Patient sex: M
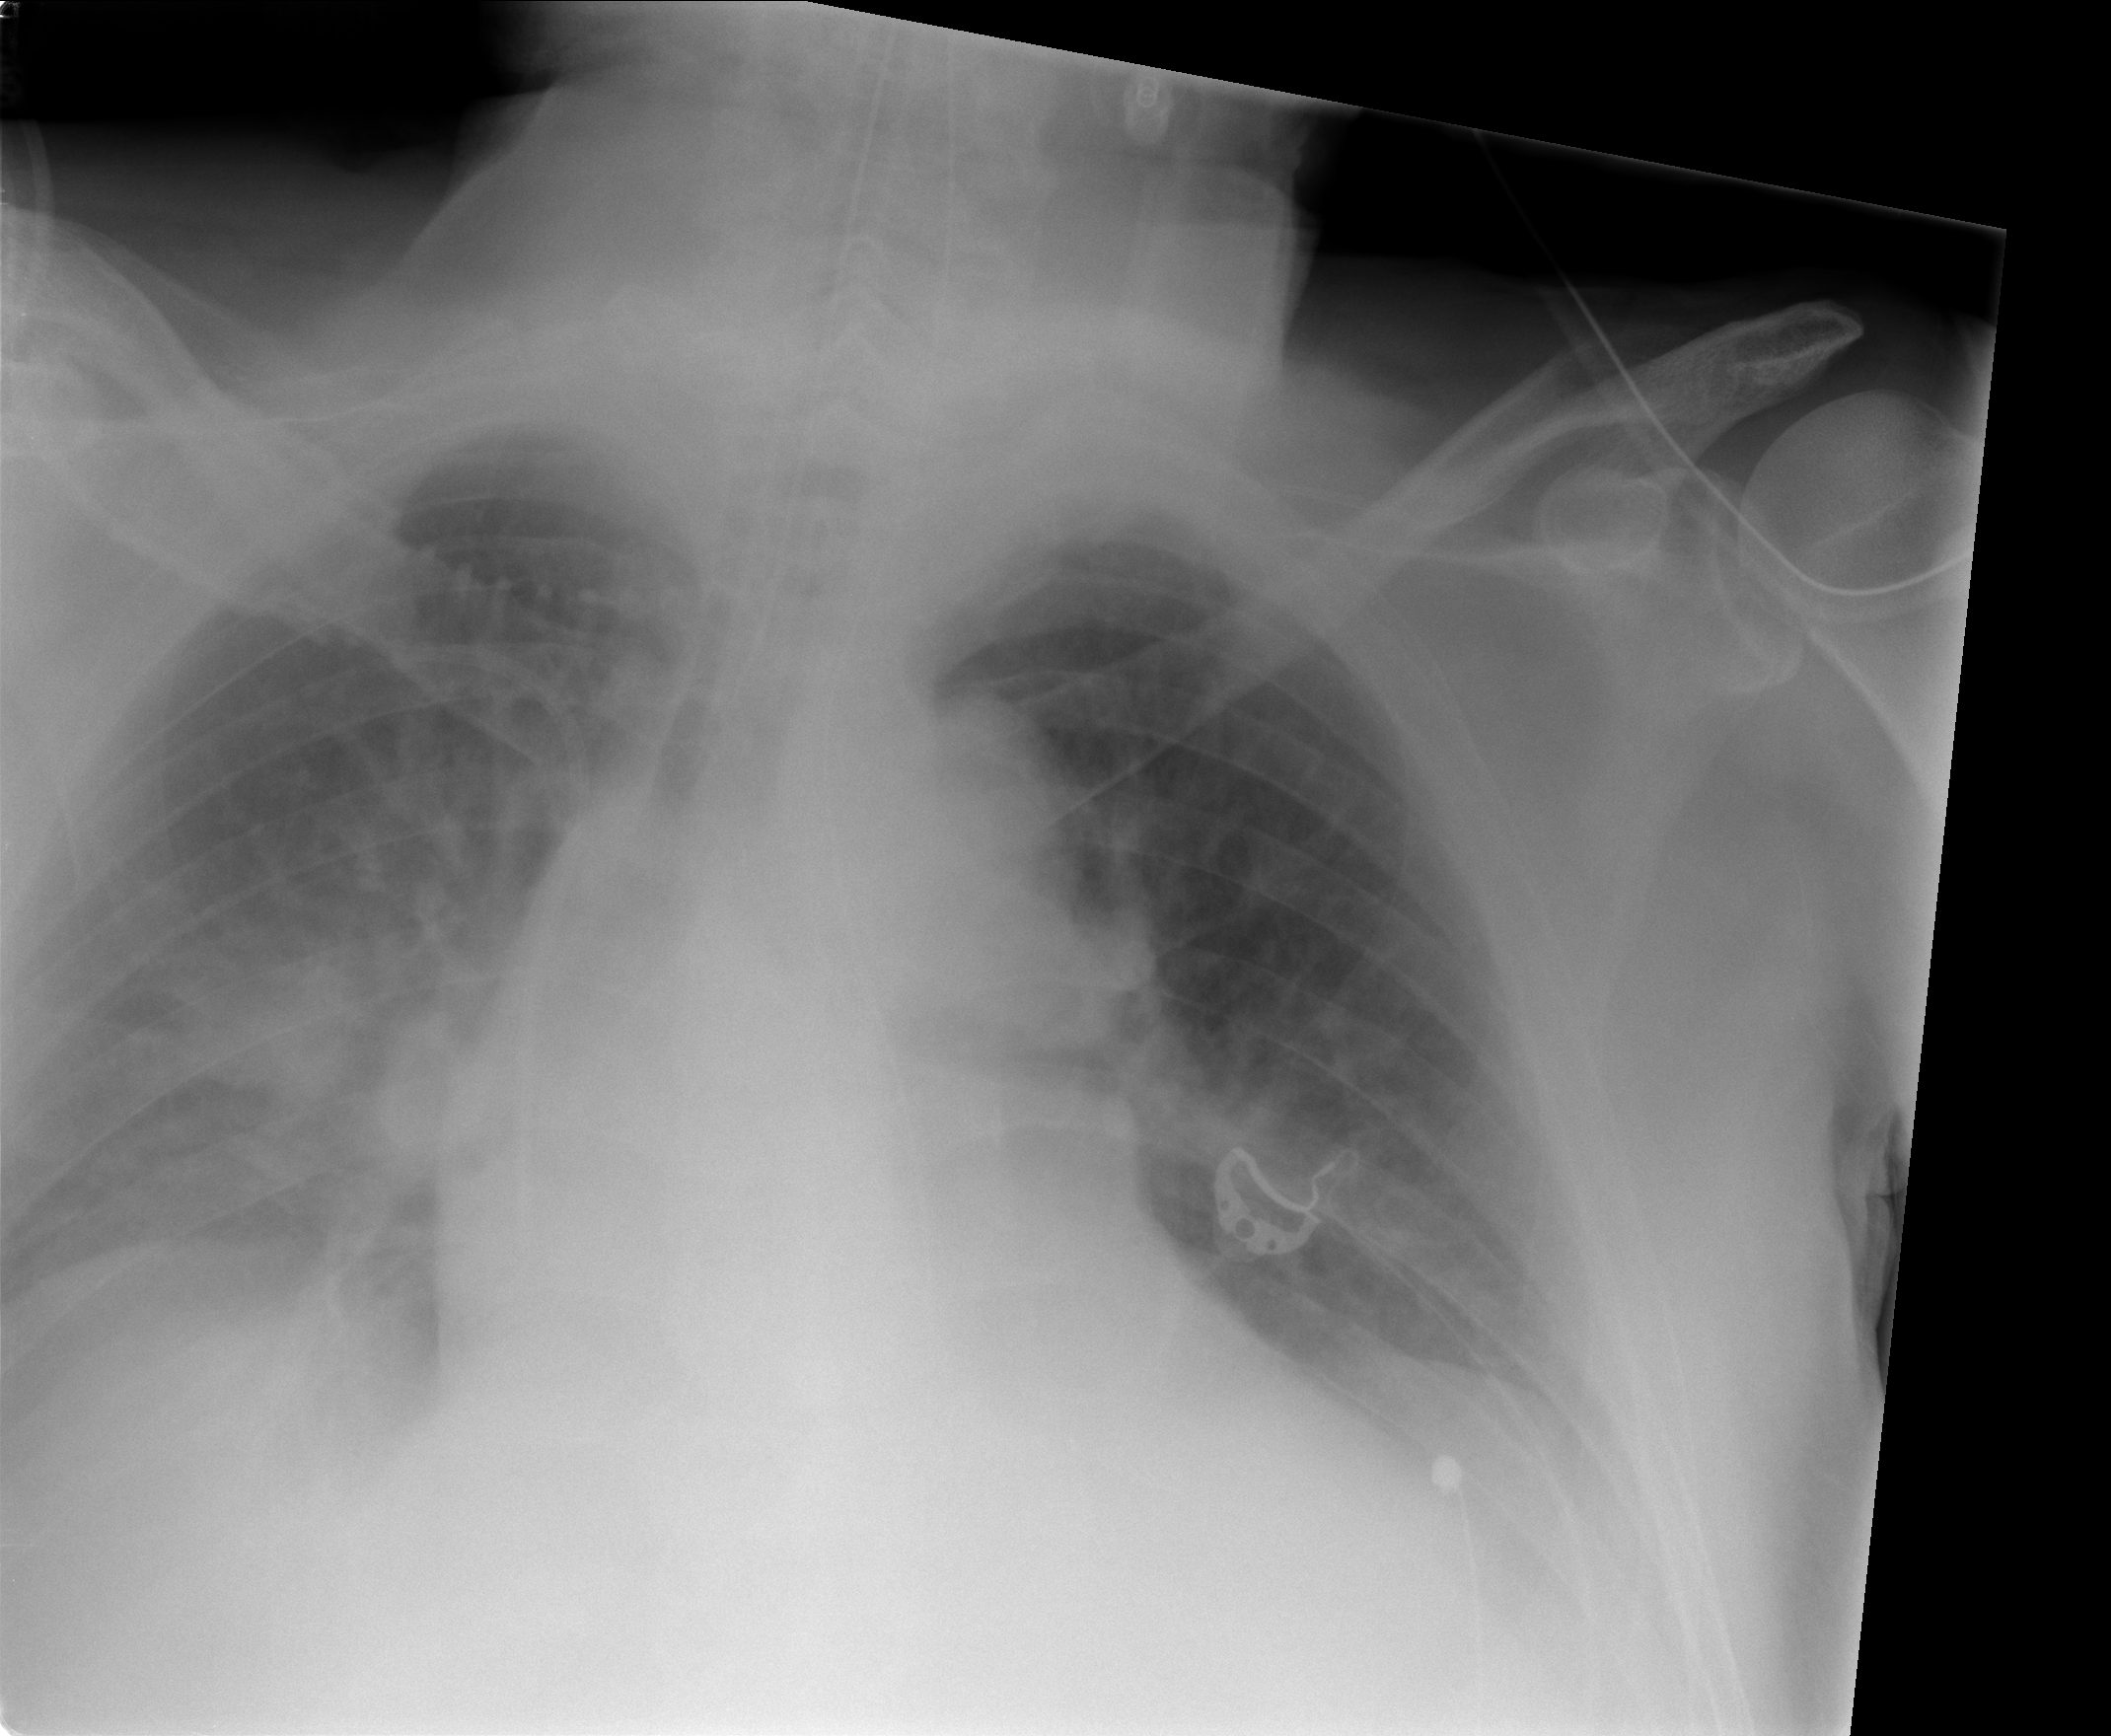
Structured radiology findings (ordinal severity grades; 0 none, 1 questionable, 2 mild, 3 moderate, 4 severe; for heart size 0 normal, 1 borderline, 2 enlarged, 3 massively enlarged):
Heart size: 2
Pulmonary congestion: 2
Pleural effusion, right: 0
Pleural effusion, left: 0
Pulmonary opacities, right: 2
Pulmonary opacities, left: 0
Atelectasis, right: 2
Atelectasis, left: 0